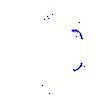
Particle: proton